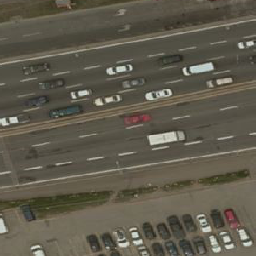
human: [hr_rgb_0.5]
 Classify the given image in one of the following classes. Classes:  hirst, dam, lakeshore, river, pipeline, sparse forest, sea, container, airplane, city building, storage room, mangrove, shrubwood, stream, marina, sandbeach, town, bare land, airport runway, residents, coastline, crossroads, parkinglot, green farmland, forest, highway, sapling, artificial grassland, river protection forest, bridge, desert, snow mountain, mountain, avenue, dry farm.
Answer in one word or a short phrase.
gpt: highway